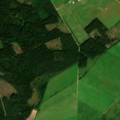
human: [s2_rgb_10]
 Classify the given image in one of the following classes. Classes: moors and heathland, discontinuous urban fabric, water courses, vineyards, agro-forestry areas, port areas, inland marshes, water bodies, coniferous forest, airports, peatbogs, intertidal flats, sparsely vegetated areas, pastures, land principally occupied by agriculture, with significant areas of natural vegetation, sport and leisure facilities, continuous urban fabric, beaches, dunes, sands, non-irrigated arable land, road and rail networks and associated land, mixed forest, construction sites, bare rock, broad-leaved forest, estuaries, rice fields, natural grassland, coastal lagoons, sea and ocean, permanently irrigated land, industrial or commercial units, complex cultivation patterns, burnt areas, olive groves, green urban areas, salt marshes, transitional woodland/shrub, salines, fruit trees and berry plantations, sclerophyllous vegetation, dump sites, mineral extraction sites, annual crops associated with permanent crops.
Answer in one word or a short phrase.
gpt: non-irrigated arable land, pastures, coniferous forest, mixed forest, transitional woodland/shrub